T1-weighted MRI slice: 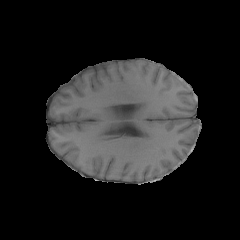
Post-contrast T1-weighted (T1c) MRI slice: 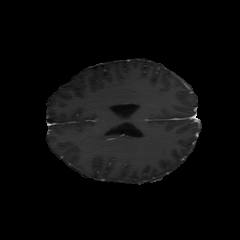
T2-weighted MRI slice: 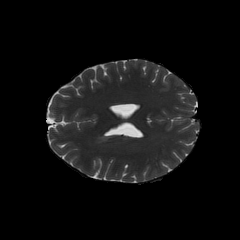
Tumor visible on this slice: no